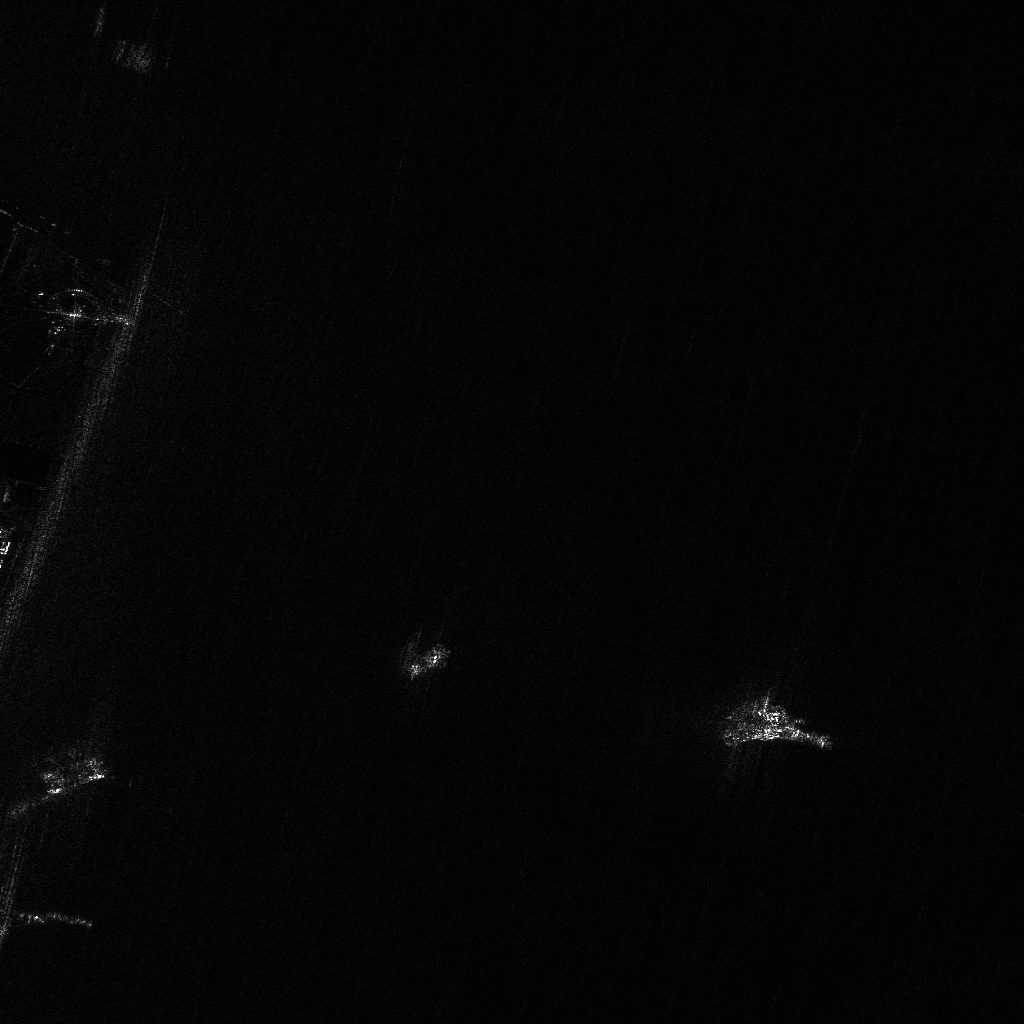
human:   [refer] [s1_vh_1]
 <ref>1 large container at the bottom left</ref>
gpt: <box>[[5, 71, 8, 80, 67]]</box>

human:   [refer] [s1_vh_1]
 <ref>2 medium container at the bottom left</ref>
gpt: <box>[[0, 88, 4, 89, 15], [4, 89, 9, 90, 16]]</box>